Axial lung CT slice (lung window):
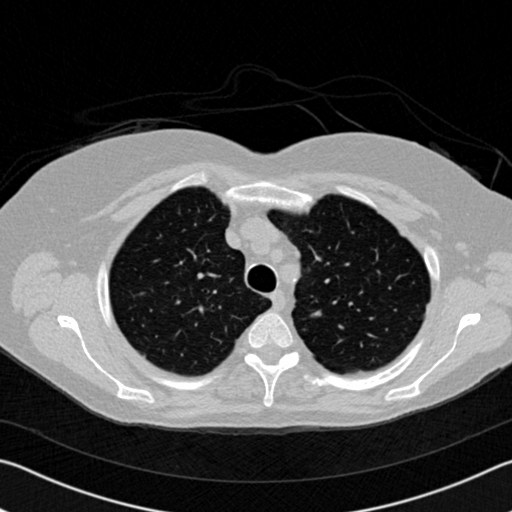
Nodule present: no